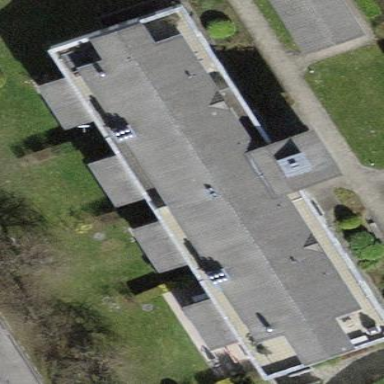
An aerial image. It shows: Building with tile roof.